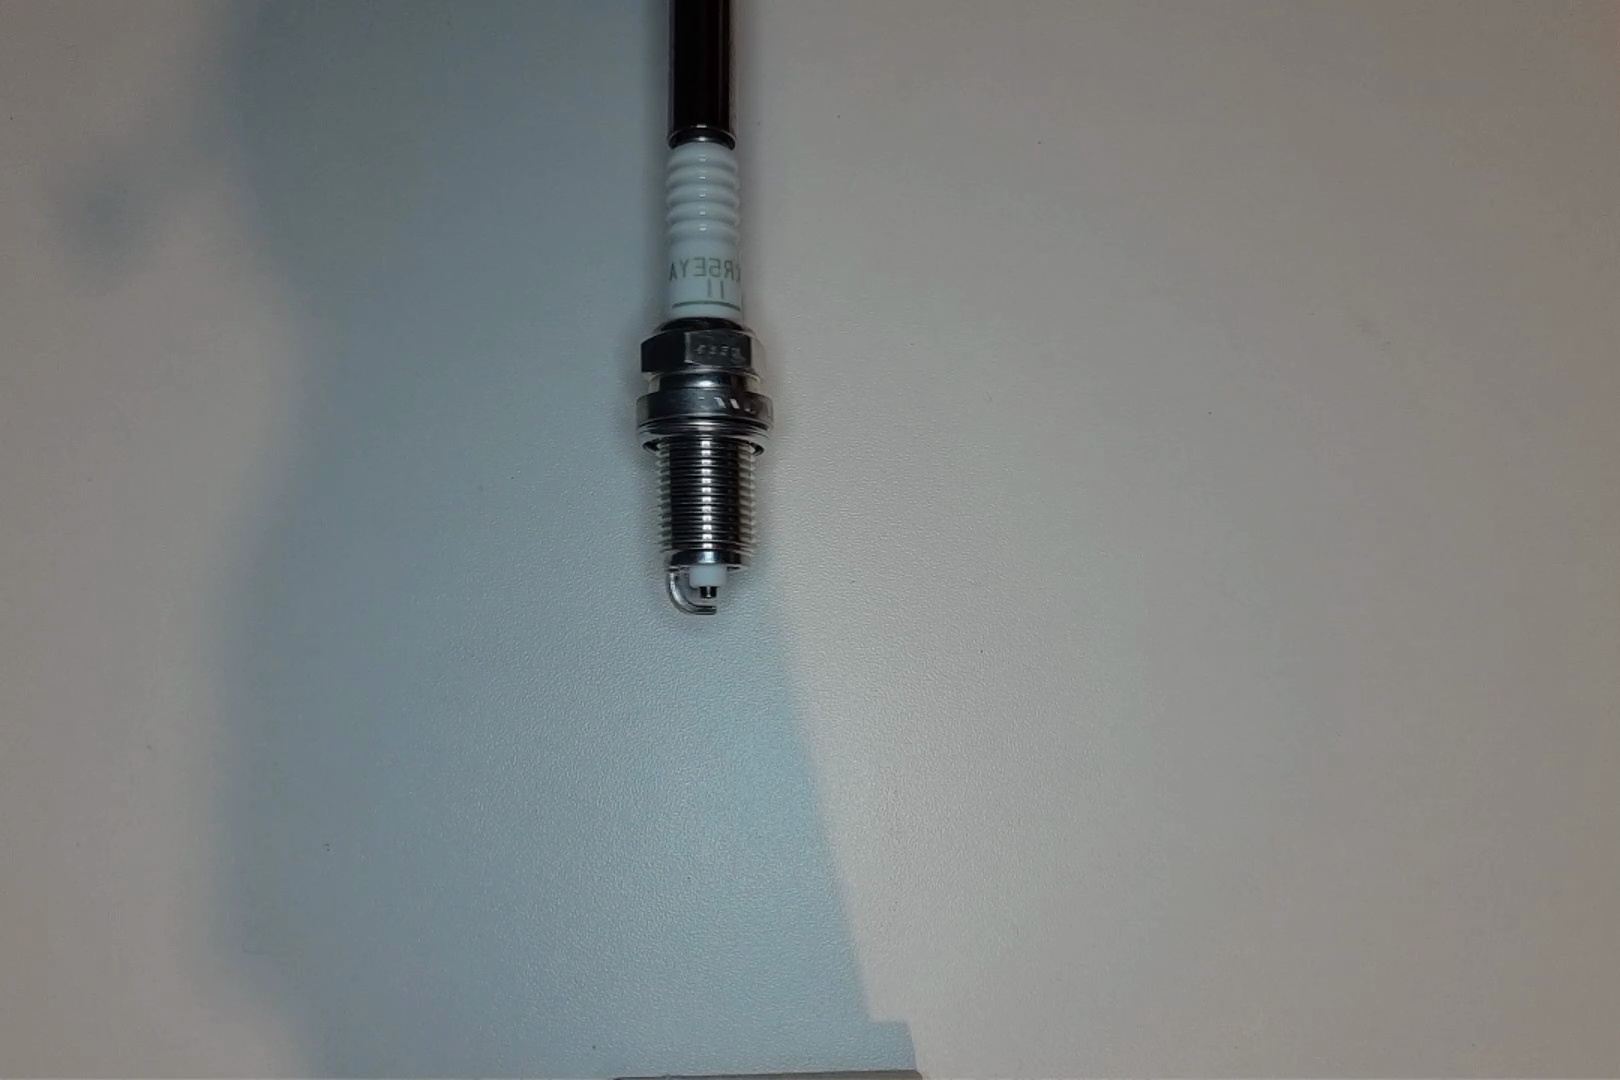
Label: normal